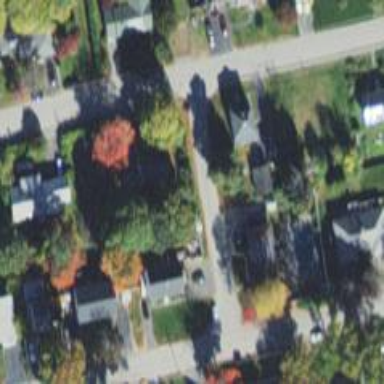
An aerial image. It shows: Residential road.